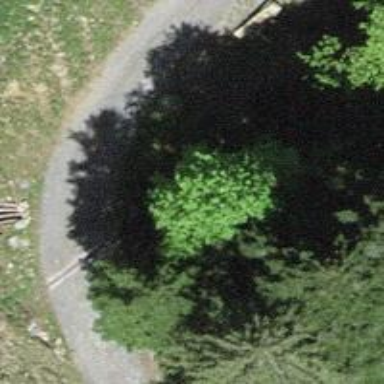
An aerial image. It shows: Culvert tunnel.